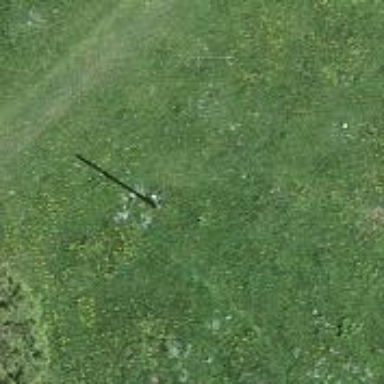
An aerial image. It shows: Power pole.